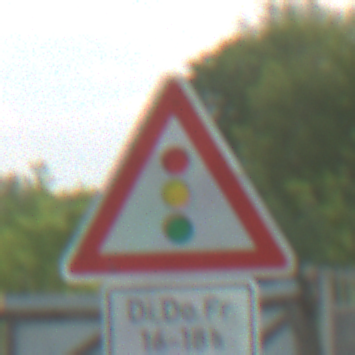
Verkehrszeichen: Lichtzeichenanlage
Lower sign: ZeitangabenMitBeschraenkungAufWochentage3
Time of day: MorningAfternoon
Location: Outdoor (Nature)
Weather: PartlyCloudy
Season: NotSpecified
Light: Natural